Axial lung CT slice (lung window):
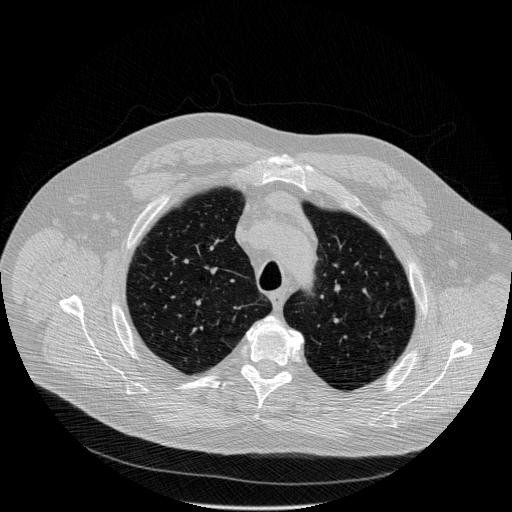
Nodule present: no